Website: walmart
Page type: payment
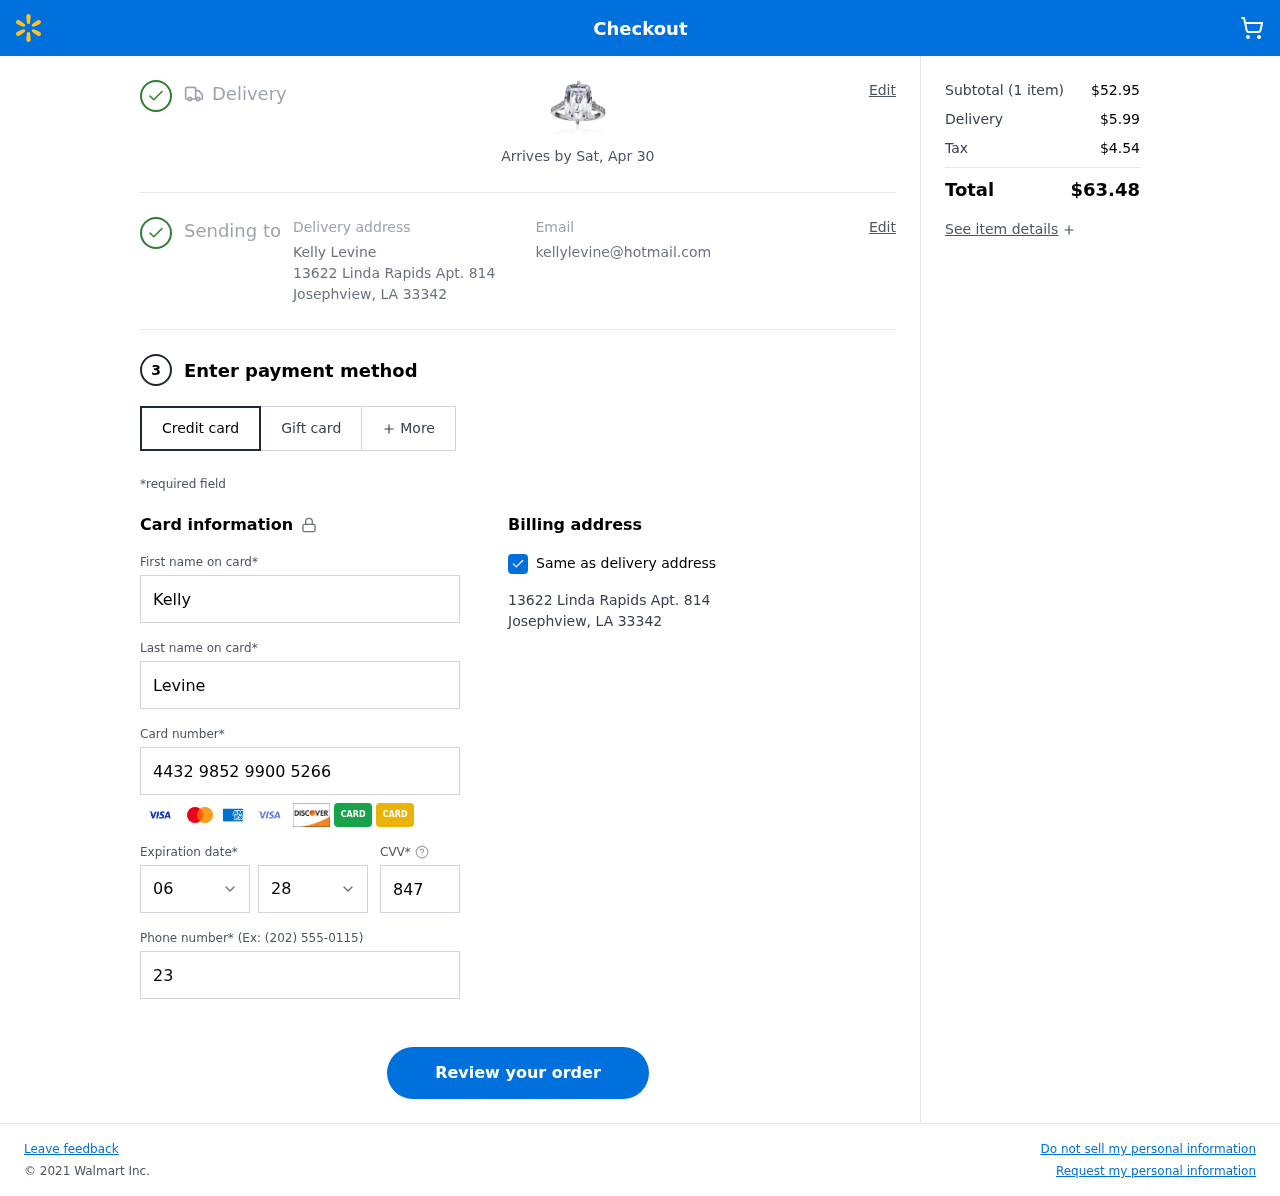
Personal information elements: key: PII_CARD_CVV
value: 847
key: PII_CARD_EXPIRY_MONTH
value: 06
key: PII_CARD_EXPIRY_YEAR
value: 28
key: PII_CARD_NUMBER
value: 4432 9852 9900 5266
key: PII_CITY
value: Josephview
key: PII_EMAIL
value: kellylevine@hotmail.com
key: PII_FIRSTNAME
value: Kelly
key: PII_FULLNAME
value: Kelly Levine
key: PII_LASTNAME
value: Levine
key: PII_PHONE
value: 2345453899
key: PII_POSTCODE
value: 33342
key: PII_STATE_ABBR
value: LA
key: PII_STREET
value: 13622 Linda Rapids Apt. 814
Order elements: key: ORDER_DELIVERY_DATE
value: Arrives by Sat, Apr 30
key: ORDER_NUM_ITEMS
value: (1 item)
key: ORDER_SUBTOTAL
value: $52.95
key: ORDER_SHIPPING_COST
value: $5.99
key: ORDER_TAX
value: $4.54
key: ORDER_TOTAL
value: $63.48